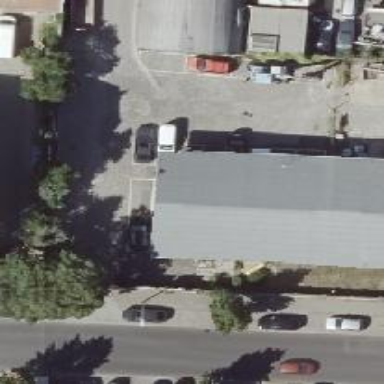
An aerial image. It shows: Commercial building with gabled roof.